Question: I have a strange behavior using matplotlib in an ipython notebook: when I change the attribute "color" of the barchart, the result is ugly, I have some bars in red and some others in black. This is happening only when I have a high amount of bars to display (>100).
You can execute the code below to reproduce the problem, playing with the dataPoints parameter to see the effect of the number of bars:
'''
import random
import matplotlib.pyplot as plt
dataPoints = 400
data = random.sample(range(300, 1000), dataPoints)
xCoords = range(dataPoints)
fig = plt.figure(figsize=[13,9])
plt.bar(xCoords,data,color='red')
plt.show()
'''
Here is an example of the result :

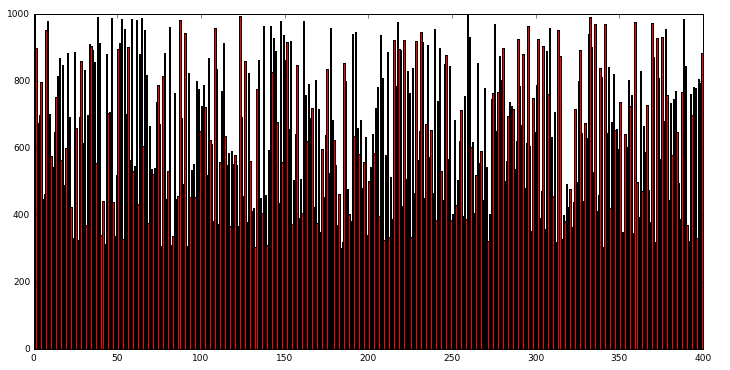
Answer: If you zoom in on the bars, you will see that actually, there are no black bars. The black you see is the result of the black border around the bars and interpolation to fit the pixels of your screen.
What you can do to have only red in your image is changing the color of the border to red using
'''
plt.bar(xCoords, data, color='red', edgecolor='red')
'''